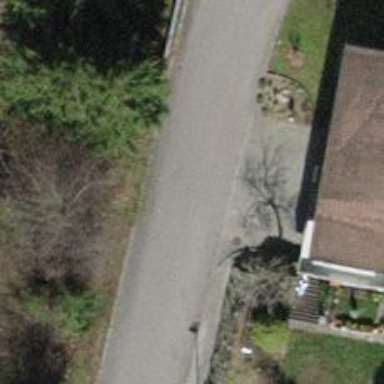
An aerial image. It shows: Residential road with asphalt surface.